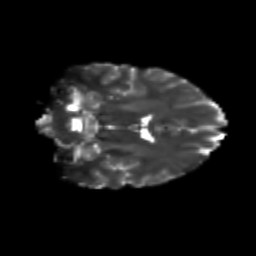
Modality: T2w
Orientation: coronal
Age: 23
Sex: female
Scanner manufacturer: siemens
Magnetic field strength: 3 T
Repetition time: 3.5 s
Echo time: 0.113 s